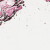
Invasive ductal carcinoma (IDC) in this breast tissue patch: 0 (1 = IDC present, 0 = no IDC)